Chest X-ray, PA view. Patient: 46 years old, sex F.
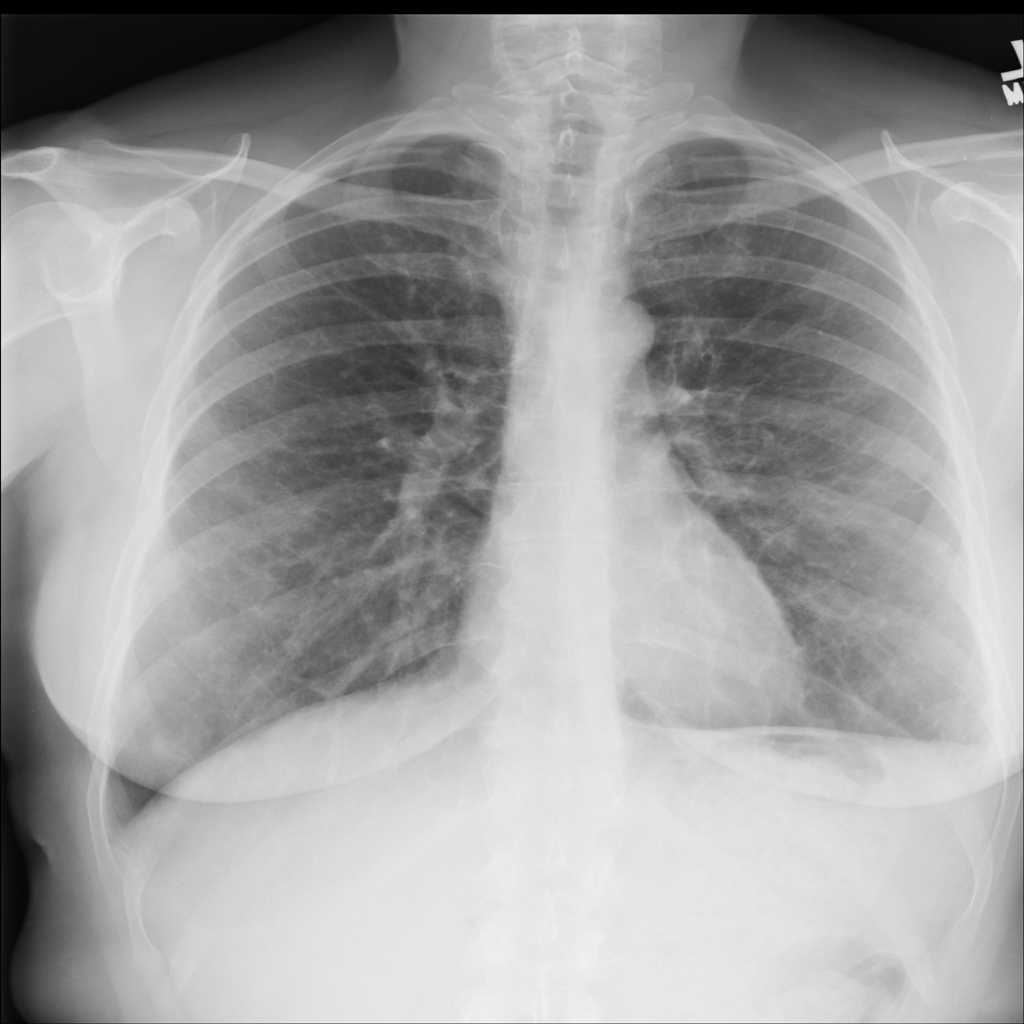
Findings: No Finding